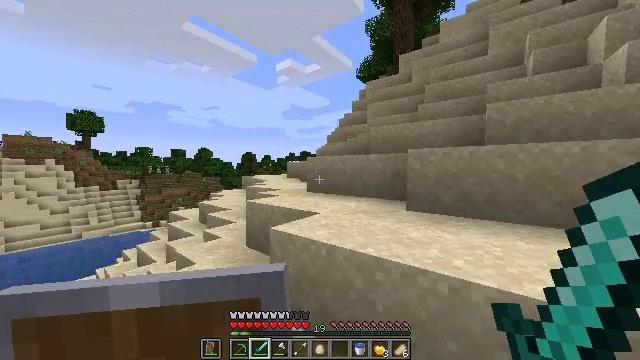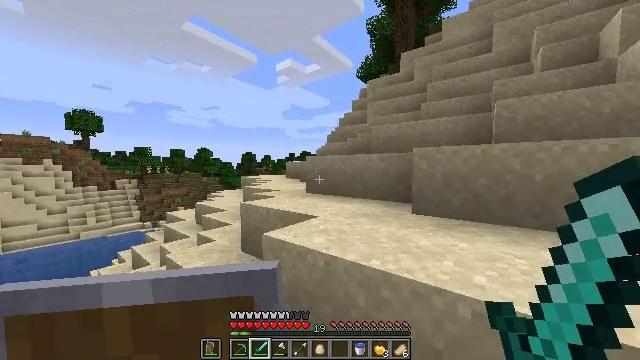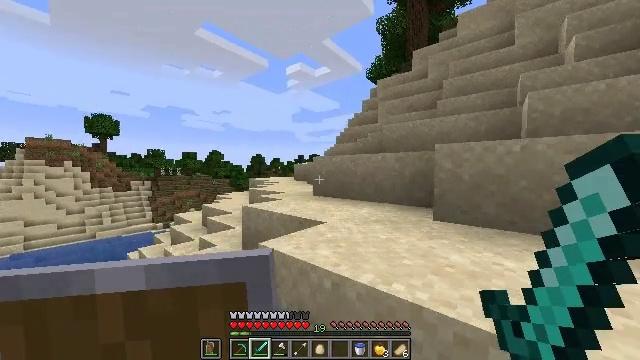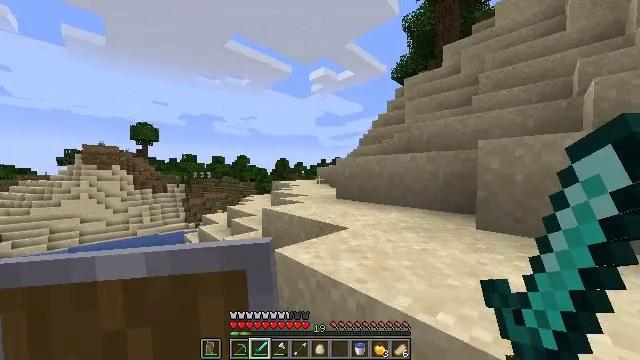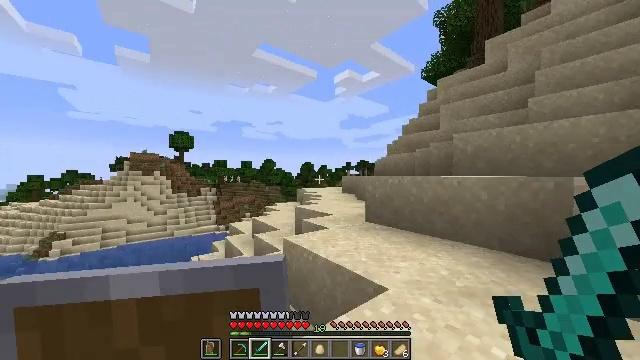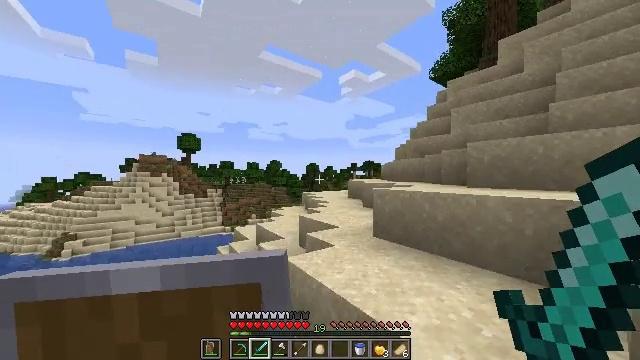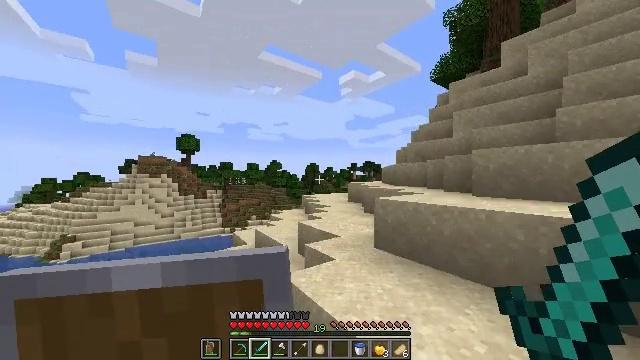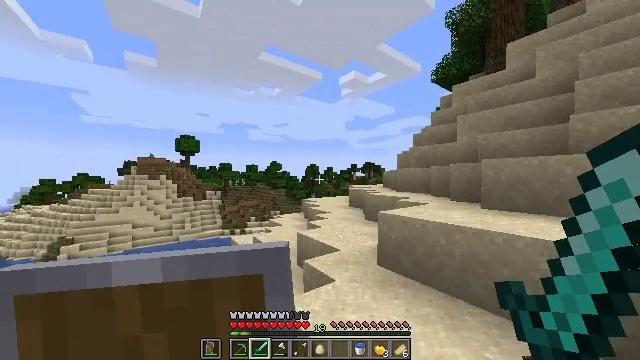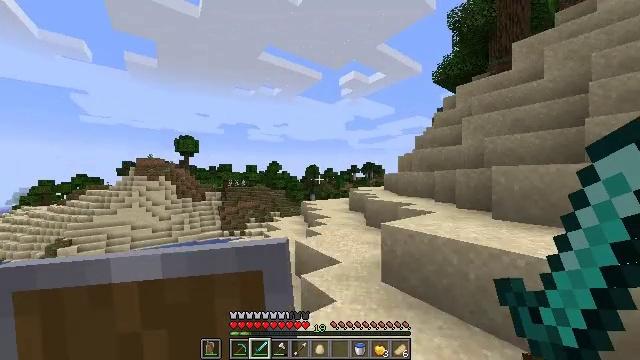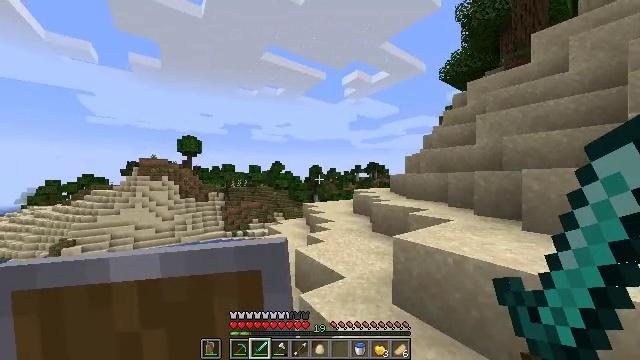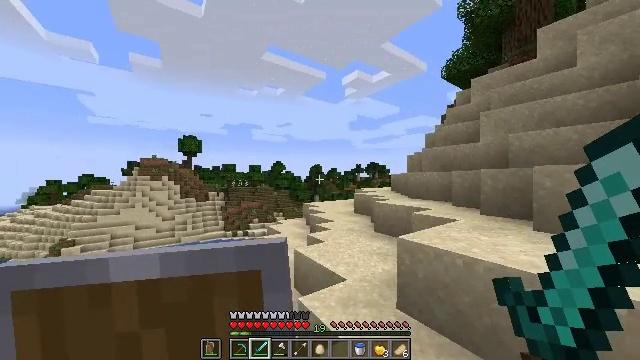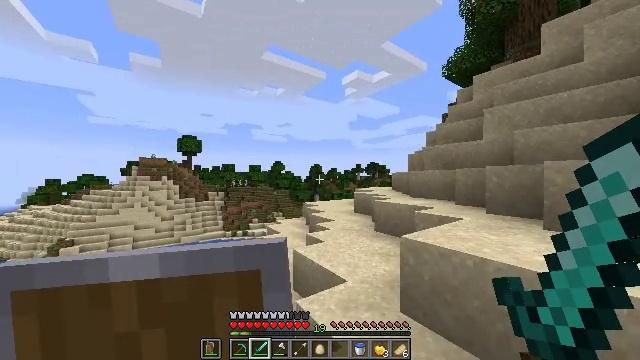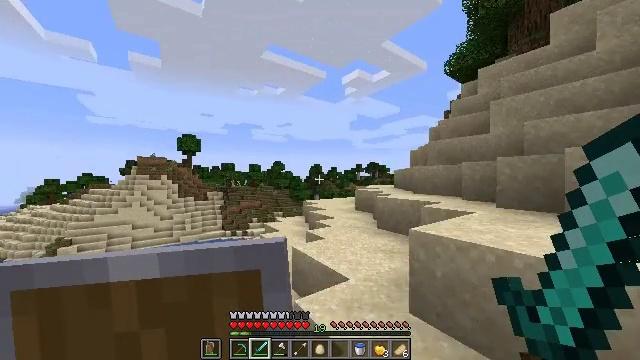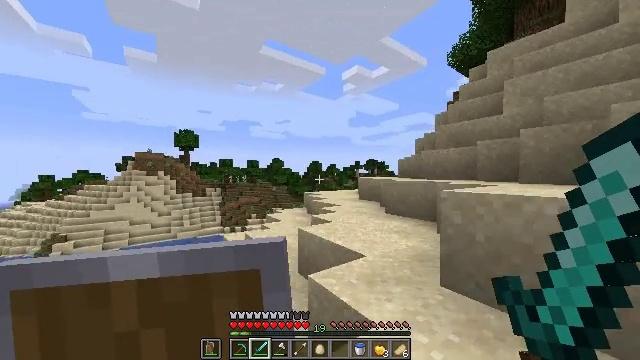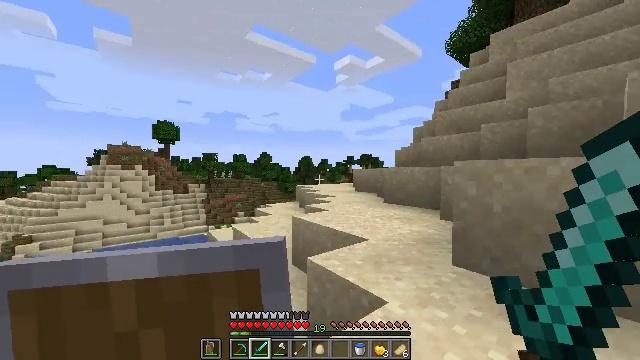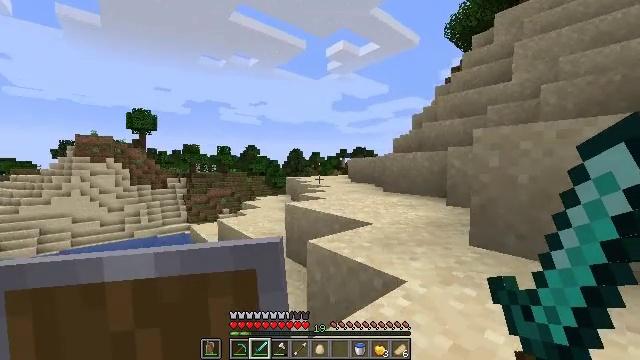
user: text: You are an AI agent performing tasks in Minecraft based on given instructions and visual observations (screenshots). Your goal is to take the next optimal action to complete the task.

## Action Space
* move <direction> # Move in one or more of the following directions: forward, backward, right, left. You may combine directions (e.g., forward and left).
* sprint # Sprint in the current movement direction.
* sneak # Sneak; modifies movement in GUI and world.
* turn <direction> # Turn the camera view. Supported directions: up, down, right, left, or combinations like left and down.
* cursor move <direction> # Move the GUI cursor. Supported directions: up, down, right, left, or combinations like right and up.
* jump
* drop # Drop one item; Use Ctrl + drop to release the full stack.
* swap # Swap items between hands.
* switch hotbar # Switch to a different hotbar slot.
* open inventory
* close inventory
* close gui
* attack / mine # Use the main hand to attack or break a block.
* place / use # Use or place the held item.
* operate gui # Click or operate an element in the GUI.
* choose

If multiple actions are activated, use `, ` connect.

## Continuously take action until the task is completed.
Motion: motion action
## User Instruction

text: Remove oak leaves from branches.
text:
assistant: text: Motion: move forward, sprint
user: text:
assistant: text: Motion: move forward, sprint, turn left
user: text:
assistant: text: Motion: move forward, sprint, turn left
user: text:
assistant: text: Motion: move forward, sprint, turn left, jump
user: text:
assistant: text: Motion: move forward, sprint, turn left, jump
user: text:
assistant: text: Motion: move forward, sprint, jump
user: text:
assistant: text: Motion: move forward, sprint, jump
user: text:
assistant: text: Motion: move forward, sprint, jump
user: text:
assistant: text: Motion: move forward, sprint, jump
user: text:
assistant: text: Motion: move forward, sprint, jump
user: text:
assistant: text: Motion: move forward, sprint, jump
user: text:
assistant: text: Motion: move forward, sprint, jump
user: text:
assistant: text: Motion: move forward, sprint, jump
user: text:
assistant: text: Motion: move forward, sprint, turn right, jump
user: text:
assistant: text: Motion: move forward, sprint, turn right and down, jump
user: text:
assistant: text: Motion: move forward, sprint, turn right, jump
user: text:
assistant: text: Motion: move forward, sprint, jump
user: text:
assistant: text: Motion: move forward, sprint, turn right and down, jump
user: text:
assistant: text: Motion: move forward, sprint, turn right and down, jump
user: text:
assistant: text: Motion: move forward, sprint, turn right and down, jump
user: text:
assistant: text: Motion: move forward, sprint, turn right and down, jump
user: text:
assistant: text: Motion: move forward, sprint, jump
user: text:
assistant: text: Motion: move forward, sprint, jump
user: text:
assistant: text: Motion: move forward, sprint, jump
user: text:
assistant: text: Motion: move forward, sprint, turn left, jump
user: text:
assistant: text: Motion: move forward and move left, sprint, turn left, jump
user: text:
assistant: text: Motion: move forward and move left, sprint, jump
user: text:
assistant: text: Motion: move forward and move left, sprint, turn right and down, jump
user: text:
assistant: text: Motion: move forward and move left, sprint, turn right and down, jump
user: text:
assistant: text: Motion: move forward, sprint, turn right and down, jump